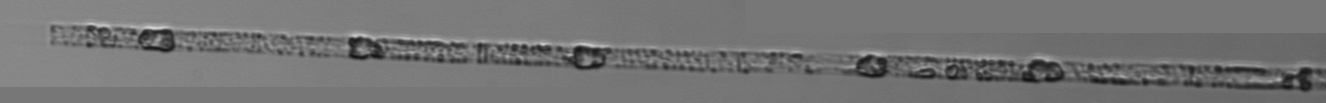
Label: Dactyliosolen_blavyanus